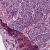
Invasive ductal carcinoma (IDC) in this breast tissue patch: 1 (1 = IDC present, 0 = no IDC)